Question: We are trying to get a UIAutomation test around a flow in our app where a user selects an image from a UIImagePickerController. All the automation works great, until we try to select an image from the picker controller. It seems like we cannot get the right object to send the tap to. Here is what we are trying:
'''
UIALogger.logMessage("Navigation Title: " + app.navigationTitle() );
window.collectionViews()[0].tapWithOptions({tapOffset:{x:0.5, y:0.5}});
'''
The above will show the navigation title as "Moments", which means we are in the photo picker, but the second line gets no error - but does not select anything (no matter the coordinates).
The test ultimately fails being stuck on the photo selection screen.
I logged the element tree below, and you can see that it appears that there is a UICollectionView out there, but all the cells are the section headers and there are none in the debug log output that are actual 'photos'.
So how do we select an image from a UIImagePickerController with UIAutomation?
Thanks!

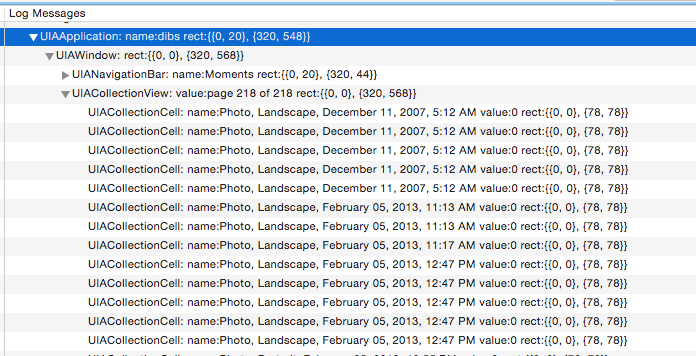
Answer: So, I figured this out. Duh. I just needed to access the visible cells and send the tap to one of those. Works like a charm.
'''
window.collectionViews()[0].visibleCells()[0].tap();
'''
I hope this helps someone else!